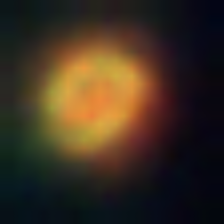
Taxon: NanoPlankton
Group: Other